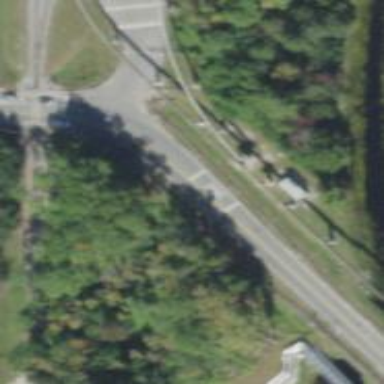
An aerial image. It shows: Yard service bridge for electrified monorail railway.